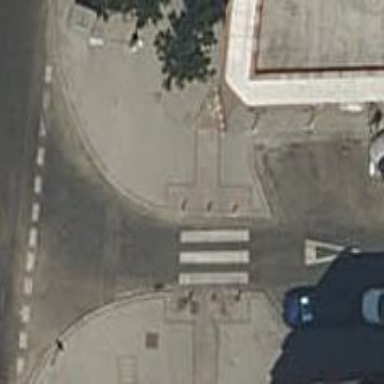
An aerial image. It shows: Uncontrolled road crossing.